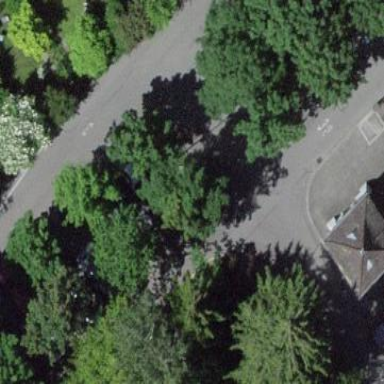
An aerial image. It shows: Street-side parking area with asphalt surface.